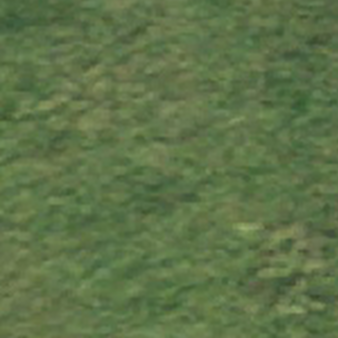
Label: other